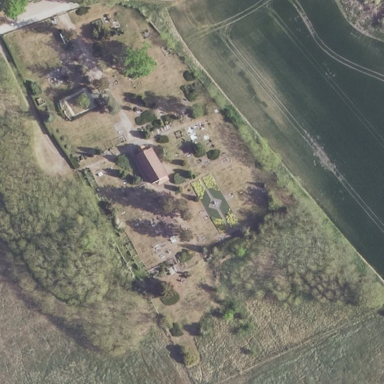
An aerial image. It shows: Fence surrounding cemetery.